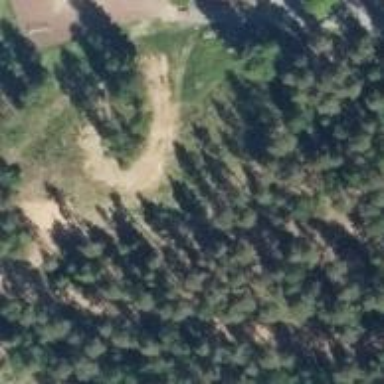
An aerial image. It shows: Intermediate level nordic skiing trail.